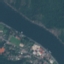
Land use / land cover class: River